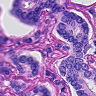
Metastatic tissue present: yes